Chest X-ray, PA view. Patient: 61 years old, sex F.
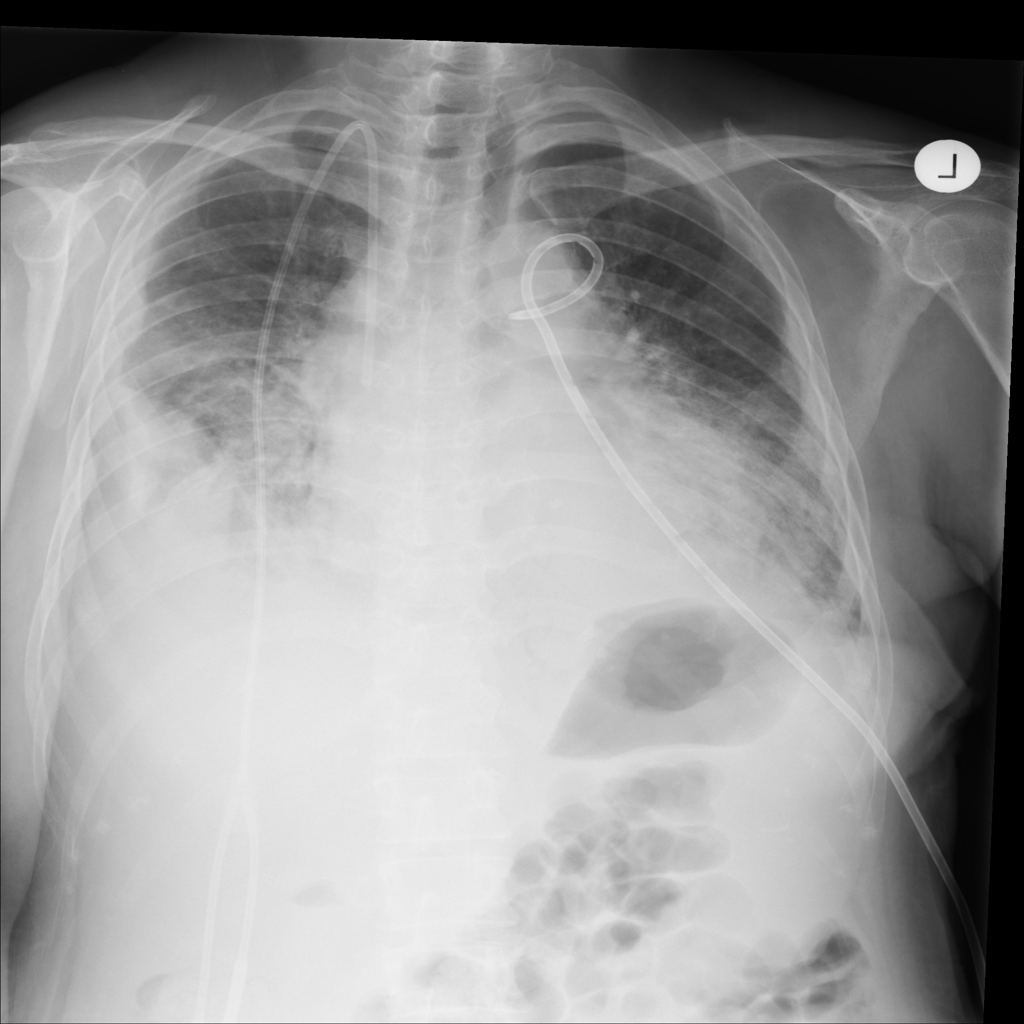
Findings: No Finding